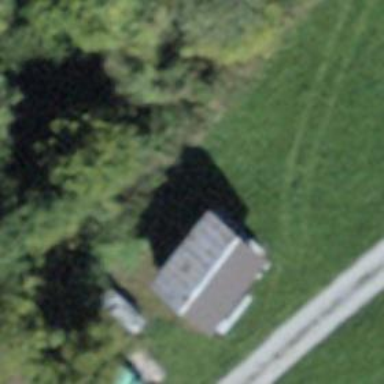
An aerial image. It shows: Rural barn.